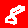
Digit: 8